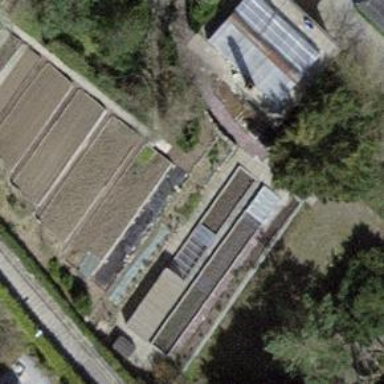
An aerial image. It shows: Garden that is leisure land.